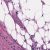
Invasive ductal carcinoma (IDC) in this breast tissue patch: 1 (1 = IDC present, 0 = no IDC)